Question: I am using codeigniter 3.1.1. I am new to codeigniter and i have ran into a problem i can get figured out. My callback functions seem to affect the required validation in that the required rule seems to be skipped and the callback function gets executed even when the field is empty. Here's my code
'''
$validate_data = array(
array(
'field' => 'pages',
'label' => 'No of pages',
'rules' => 'trim|required|integer|callback_regex_pages'
)
);
$this->form_validation->set_rules($validate_data);
$this->form_validation->set_error_delimiters('<p class="text-danger">','</p>');
'''
My callback function
'''
public function regex_pages(){
if(!preg_match('/^\d(\d)?(\d)?$/',$this->input->post('pages'))){
$this->form_validation->set_message('regex_pages', 'The {field} is not valid!');
return false;
}else{
return true;
}
}//end method regex_pages
'''
This is just one of my many callbacks that behave this way. If I remove the callback rule, the required rule gets executed
This is my output below

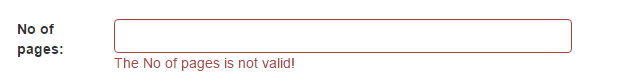
Answer: I suggest you to extend your form validation library by making a new library called "MY_form_validation" which will extend "CI_form_validation" and save it in "libraries" folder; After this, put your all callback functions in MY_form_validation and in this way, you will have global available your callbacks, but keep in mind, you no need to set rule with prefix "callback".
Here is an example:
'''
$validate_data = array(
array(
'field' => 'pages',
'label' => 'No of pages',
'rules' => 'trim|required|integer|regex_pages'
)
'''
);
'''
$this->form_validation->set_rules($validate_data);
$this->form_validation->set_error_delimiters('<p class="text-danger">','</p>');
'''
So in MY_form_validation you will make the function
'''
public function regex_pages($value_to_be_validated){
if(!preg_match('/^\d(\d)?(\d)?$/',$value_to_be_validated)){
$this->set_message('regex_pages', 'The {field} is not valid!');
return false;
}else{
return true;
}
'''